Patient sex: M
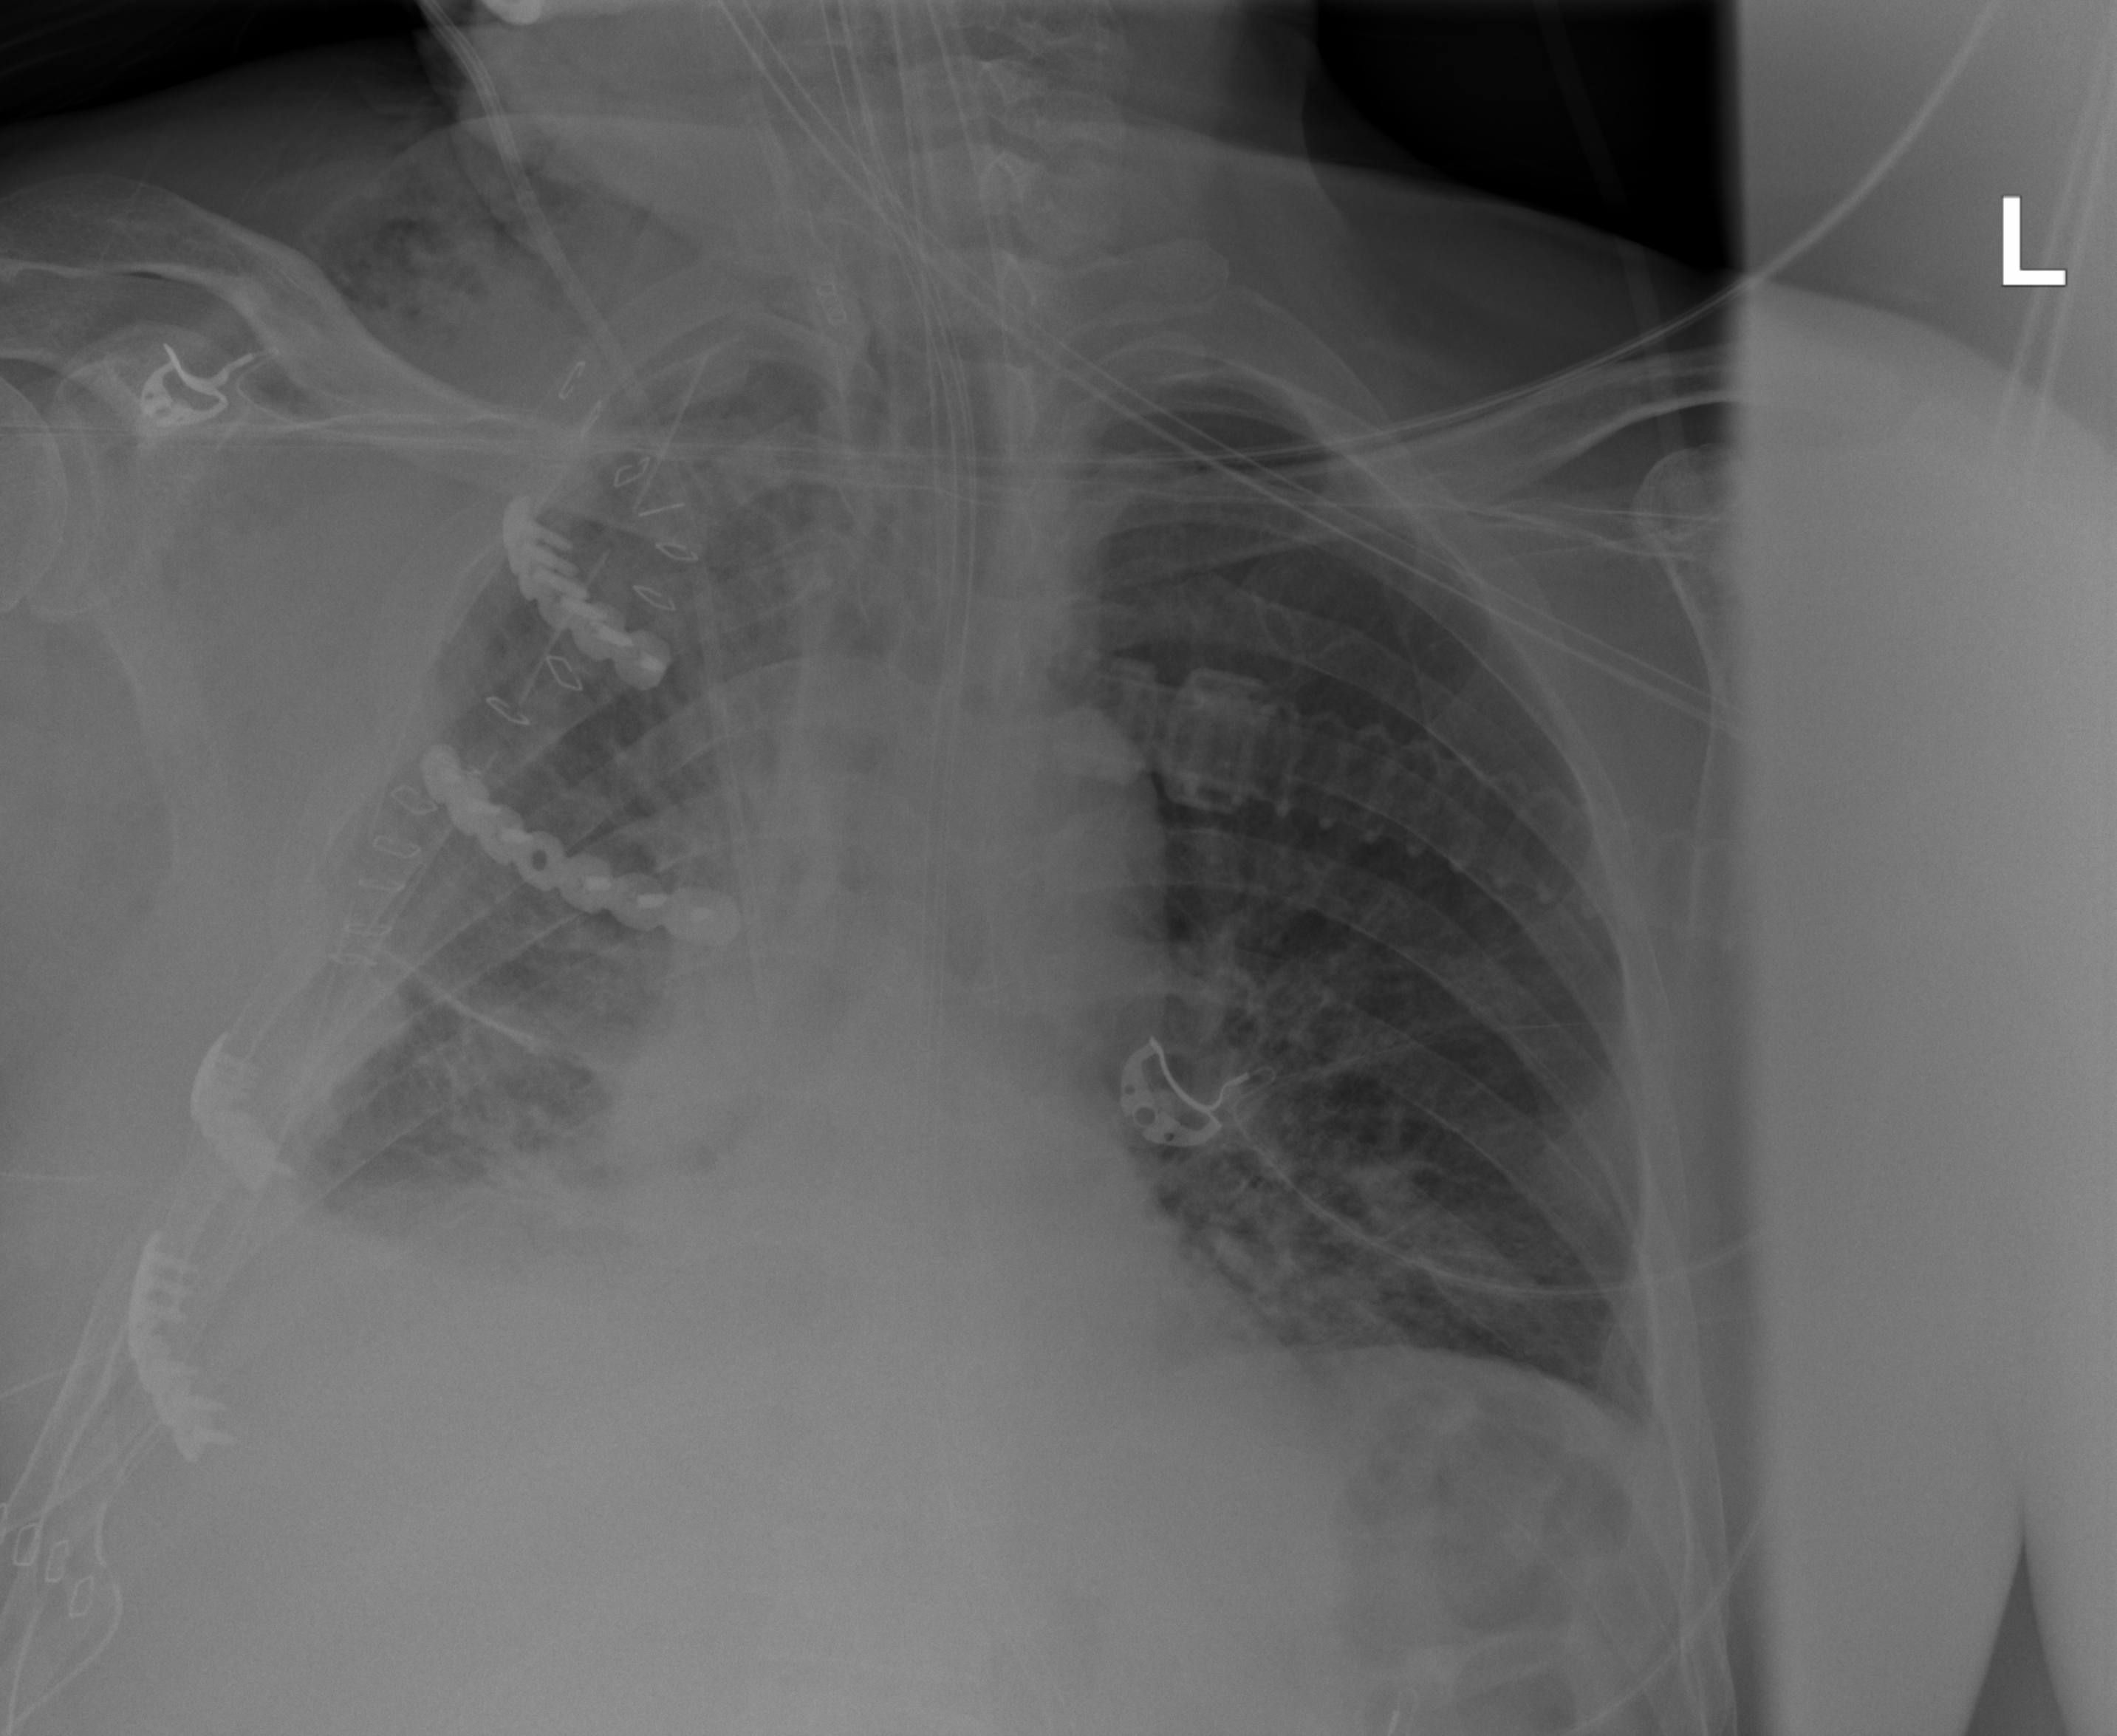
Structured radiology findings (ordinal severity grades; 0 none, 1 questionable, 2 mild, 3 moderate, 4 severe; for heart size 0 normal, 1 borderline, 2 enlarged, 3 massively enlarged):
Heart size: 2
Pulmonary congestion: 2
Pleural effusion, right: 3
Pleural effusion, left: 2
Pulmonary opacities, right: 2
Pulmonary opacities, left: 2
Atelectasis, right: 3
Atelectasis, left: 2